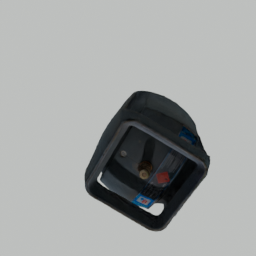
Label: tools